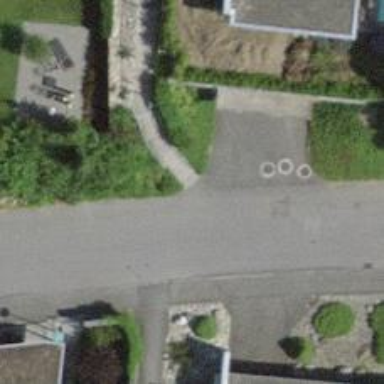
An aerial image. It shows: Kerb serving as barrier.